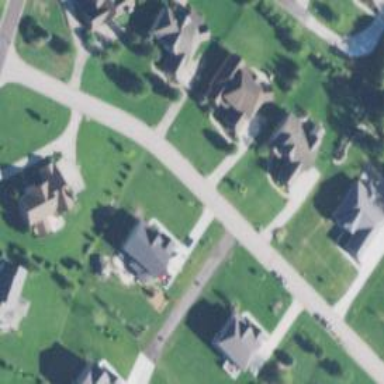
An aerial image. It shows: Shared driveway marked as service road.